Interaction volume radius: 10 \u00c5
Interaction volume height: 15 \u00c5
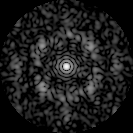
Disorder parameter: 0.7075